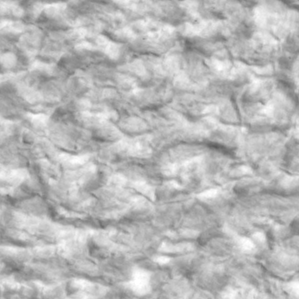
Label: non_frost